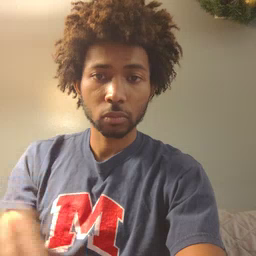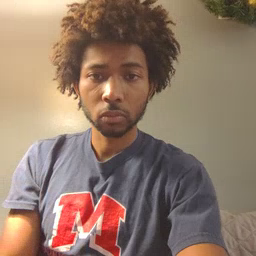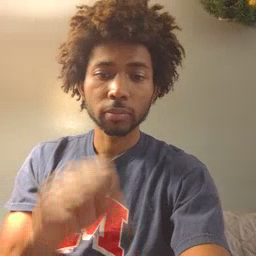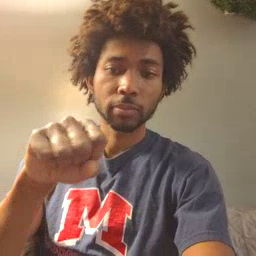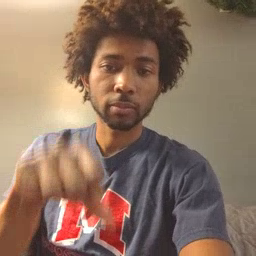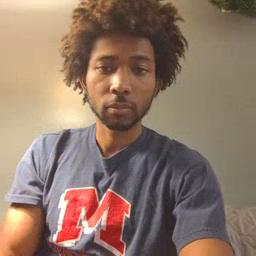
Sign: yes